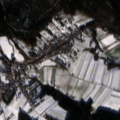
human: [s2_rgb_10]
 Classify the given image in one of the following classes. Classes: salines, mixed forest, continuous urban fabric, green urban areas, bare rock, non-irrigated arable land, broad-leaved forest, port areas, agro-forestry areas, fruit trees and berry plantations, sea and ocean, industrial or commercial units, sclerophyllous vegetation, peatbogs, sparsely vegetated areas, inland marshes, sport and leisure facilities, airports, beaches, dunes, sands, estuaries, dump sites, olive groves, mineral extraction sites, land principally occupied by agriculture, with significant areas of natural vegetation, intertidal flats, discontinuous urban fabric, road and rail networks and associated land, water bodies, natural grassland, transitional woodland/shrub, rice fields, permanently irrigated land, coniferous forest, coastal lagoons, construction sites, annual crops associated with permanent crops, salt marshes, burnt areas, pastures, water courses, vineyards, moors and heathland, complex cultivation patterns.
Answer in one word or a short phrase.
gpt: discontinuous urban fabric, non-irrigated arable land, complex cultivation patterns, broad-leaved forest, coniferous forest